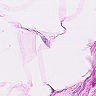
Metastatic tissue present: no